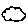
Label: cloud